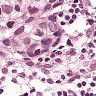
Metastatic tissue present: yes